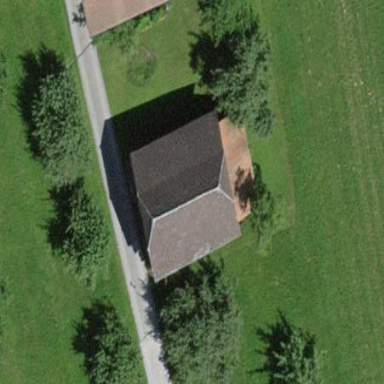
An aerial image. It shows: Barn.